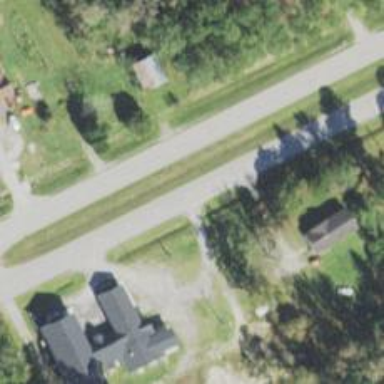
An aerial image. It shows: Asphalt road classified as primary highway with expressway characteristics.